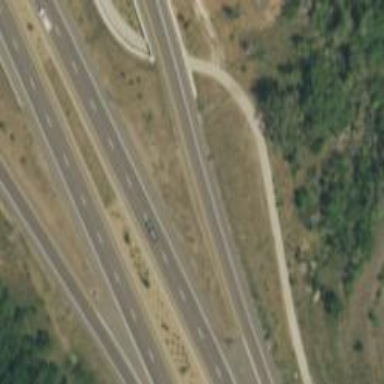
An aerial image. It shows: Trunk link road with asphalt surface.